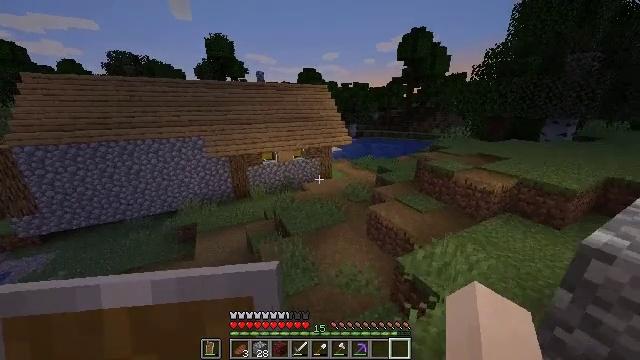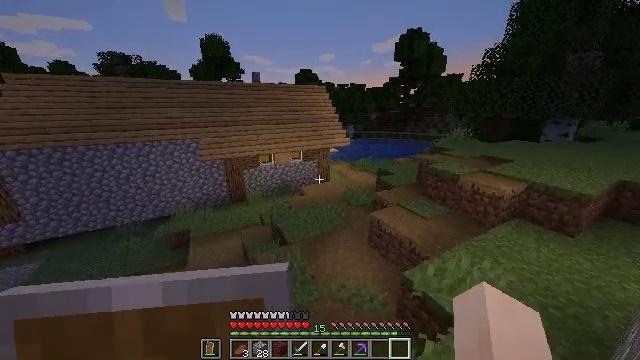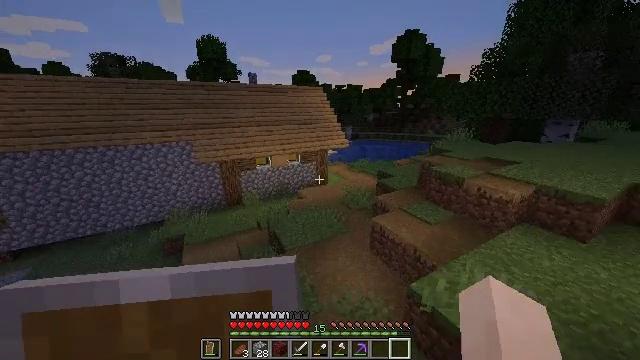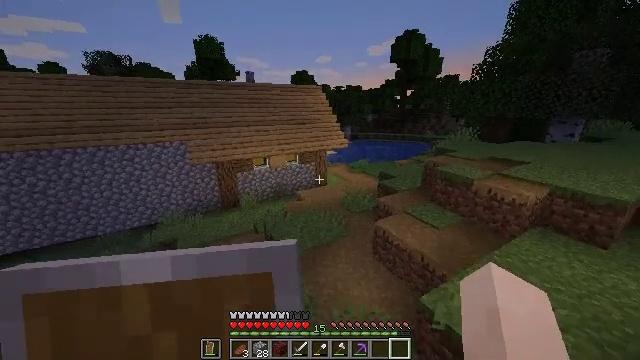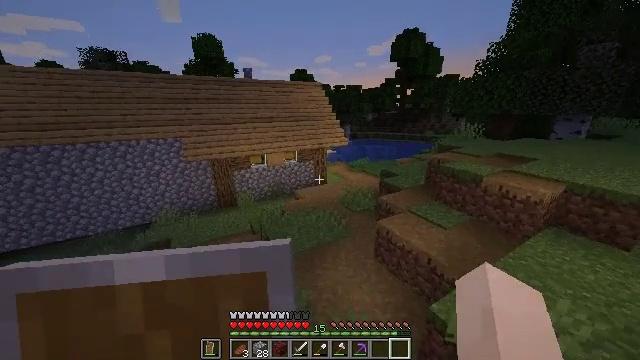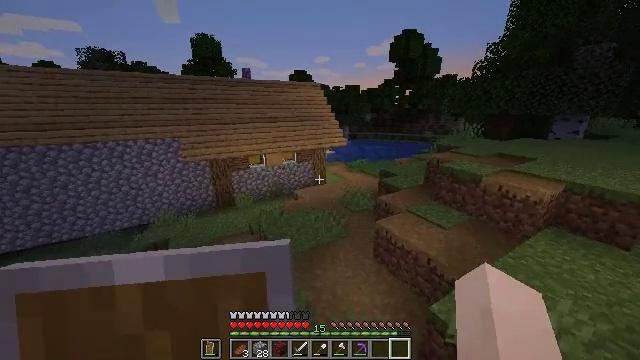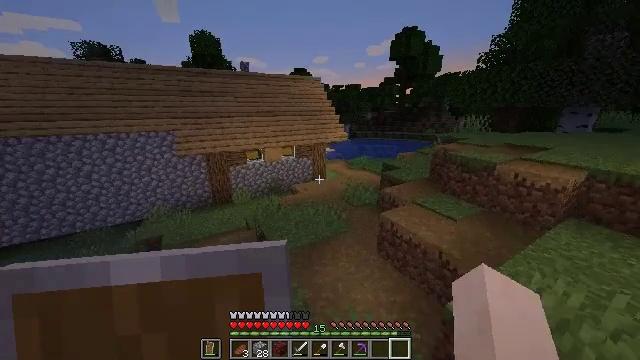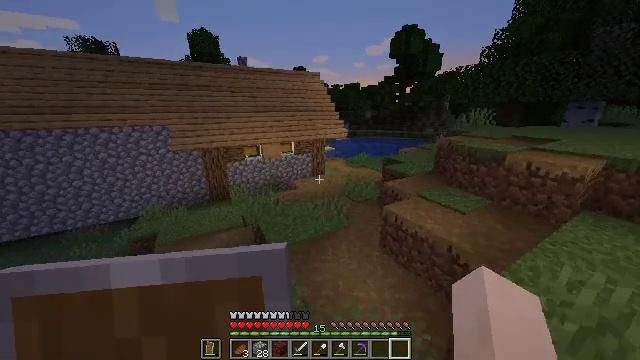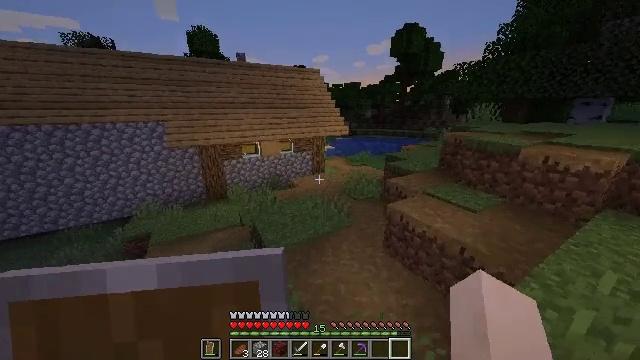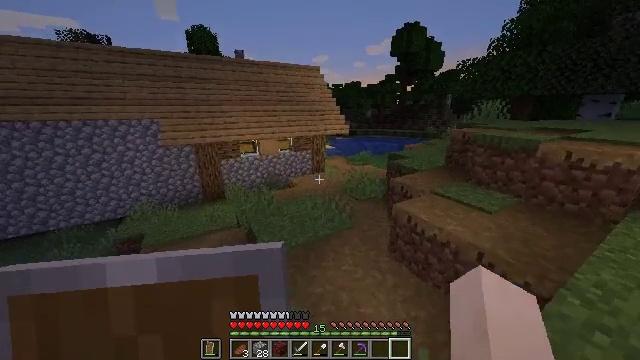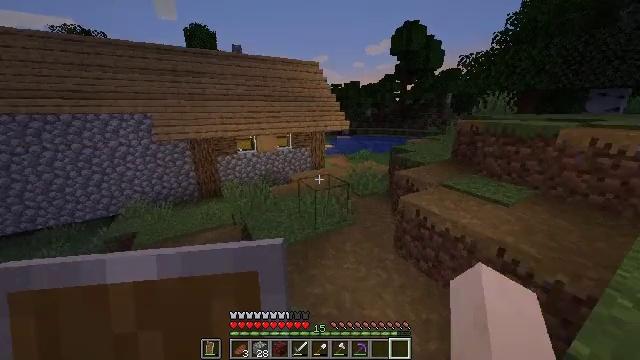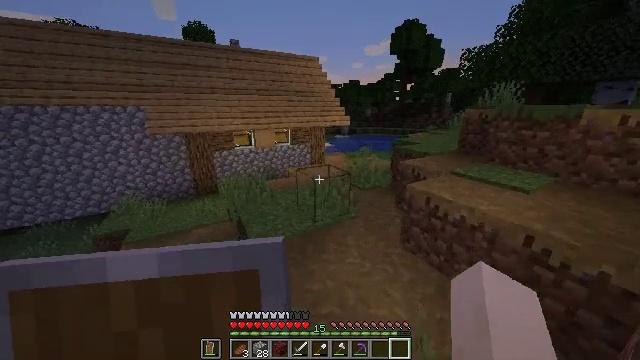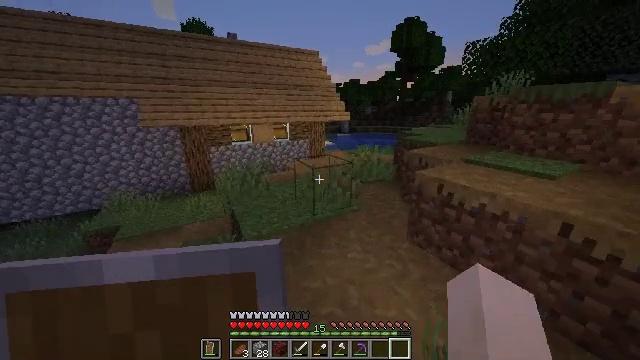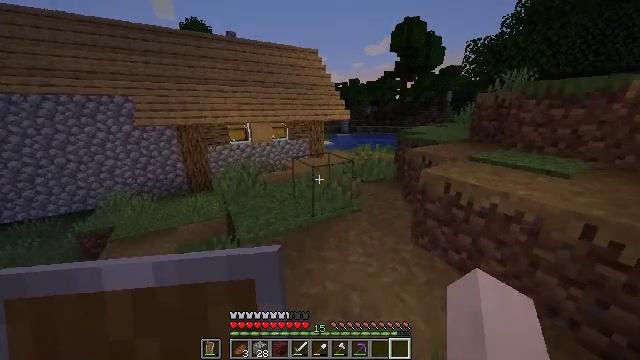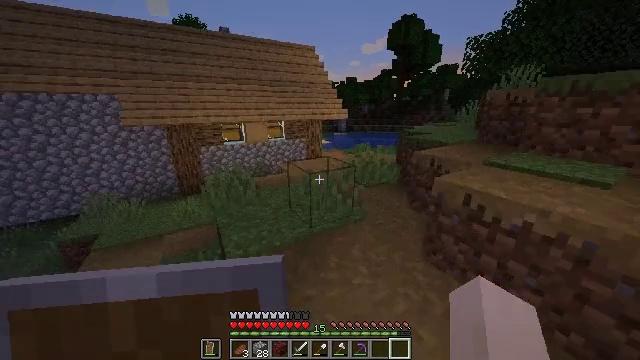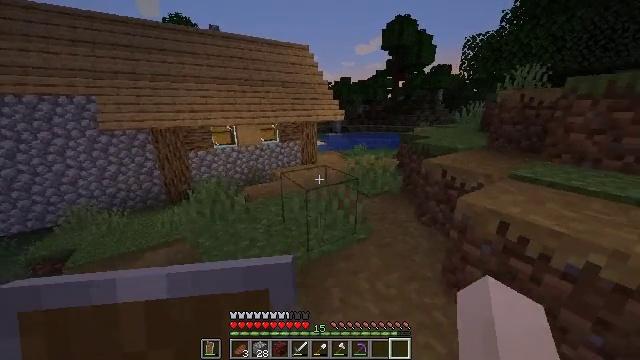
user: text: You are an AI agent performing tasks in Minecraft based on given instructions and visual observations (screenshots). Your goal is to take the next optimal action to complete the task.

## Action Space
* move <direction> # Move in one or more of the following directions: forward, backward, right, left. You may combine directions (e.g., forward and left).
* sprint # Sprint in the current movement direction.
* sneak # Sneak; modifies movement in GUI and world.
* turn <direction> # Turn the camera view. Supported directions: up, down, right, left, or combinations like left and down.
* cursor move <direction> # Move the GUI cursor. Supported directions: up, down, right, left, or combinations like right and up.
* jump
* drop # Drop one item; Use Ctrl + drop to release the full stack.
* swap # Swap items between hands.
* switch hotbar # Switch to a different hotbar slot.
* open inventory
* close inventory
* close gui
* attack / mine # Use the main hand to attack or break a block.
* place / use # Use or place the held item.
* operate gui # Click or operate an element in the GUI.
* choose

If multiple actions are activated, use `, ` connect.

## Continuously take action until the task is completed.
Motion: motion action
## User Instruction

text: Harvest wheat from the field.
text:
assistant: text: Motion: move forward
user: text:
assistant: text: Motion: move forward
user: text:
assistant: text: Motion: move forward
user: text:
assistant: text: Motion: move forward
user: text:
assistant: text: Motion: move forward
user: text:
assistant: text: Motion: move forward
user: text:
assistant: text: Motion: move forward
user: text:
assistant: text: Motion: move forward
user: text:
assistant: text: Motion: move forward
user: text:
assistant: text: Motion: move forward
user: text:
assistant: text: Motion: move forward
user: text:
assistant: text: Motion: move forward
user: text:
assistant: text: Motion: move forward
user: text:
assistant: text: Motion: move forward
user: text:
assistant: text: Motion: move forward, turn right
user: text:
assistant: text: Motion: move forward
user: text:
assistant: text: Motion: move forward
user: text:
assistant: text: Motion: move forward
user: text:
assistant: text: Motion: move forward
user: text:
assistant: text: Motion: move forward
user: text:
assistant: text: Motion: move forward
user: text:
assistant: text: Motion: move forward
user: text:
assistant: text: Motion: move forward, turn right
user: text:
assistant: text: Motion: move forward, turn right
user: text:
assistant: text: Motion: move forward, turn right, jump
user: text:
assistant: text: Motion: move forward, turn right, jump
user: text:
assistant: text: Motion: move forward, jump
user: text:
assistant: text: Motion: move forward, jump
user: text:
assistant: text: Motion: move forward, jump
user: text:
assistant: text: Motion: move forward, jump